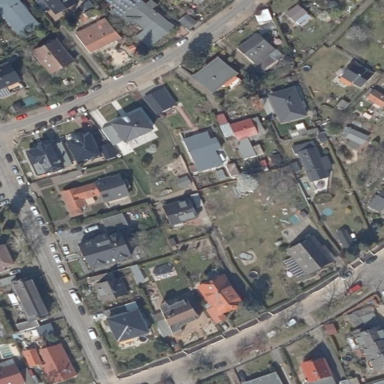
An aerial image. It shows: Residential area.